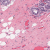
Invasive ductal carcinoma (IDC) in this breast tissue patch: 0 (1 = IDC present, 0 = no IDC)